Question: There are multiple event date div.
HTML:
'''
<div class="event-dates">Aug 28</div>
<div class="event-dates">Aug 28</div>
<div class="event-dates">Aug 28</div>
<div class="event-dates">Aug 28</div>
'''
JQuery:
'''
jQuery.noConflict();
jQuery(document).ready(function(){
jQuery(".event-dates").each(function() {
jQuery(this).html(jQuery(this).html().replace(/ /g, '<br />'));
});
});
'''
I want output like first attached image.is it possible to split string and append with html?
OR
Any other way to get such a output?
Expected result as shown in first image

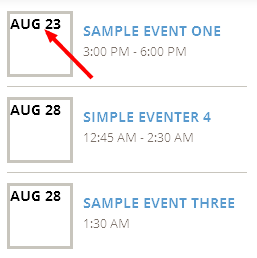
Answer: This code should do what you want:
JS
'''
jQuery.noConflict();
jQuery(document).ready(function(){
jQuery(".event-dates").html(function(index, oldHtml) {
var split = oldHtml.split(' ');
return '<div class="month">' + split[0] + '</div><div class="day">' + split[1] + '</div>';
});
});
'''
CSS
'''
div.event-dates {
width: 50px;
height: 50px;
border: 1px solid #666666;
}
div.month {
width: 50px;
height: 20px;
text-align: center;
font-size: 16px;
}
div.day {
width: 50px;
height: 24px;
text-align: center;
font-size: 24px;
}
'''
Example - <URL>